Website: apple
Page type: customer-info-address
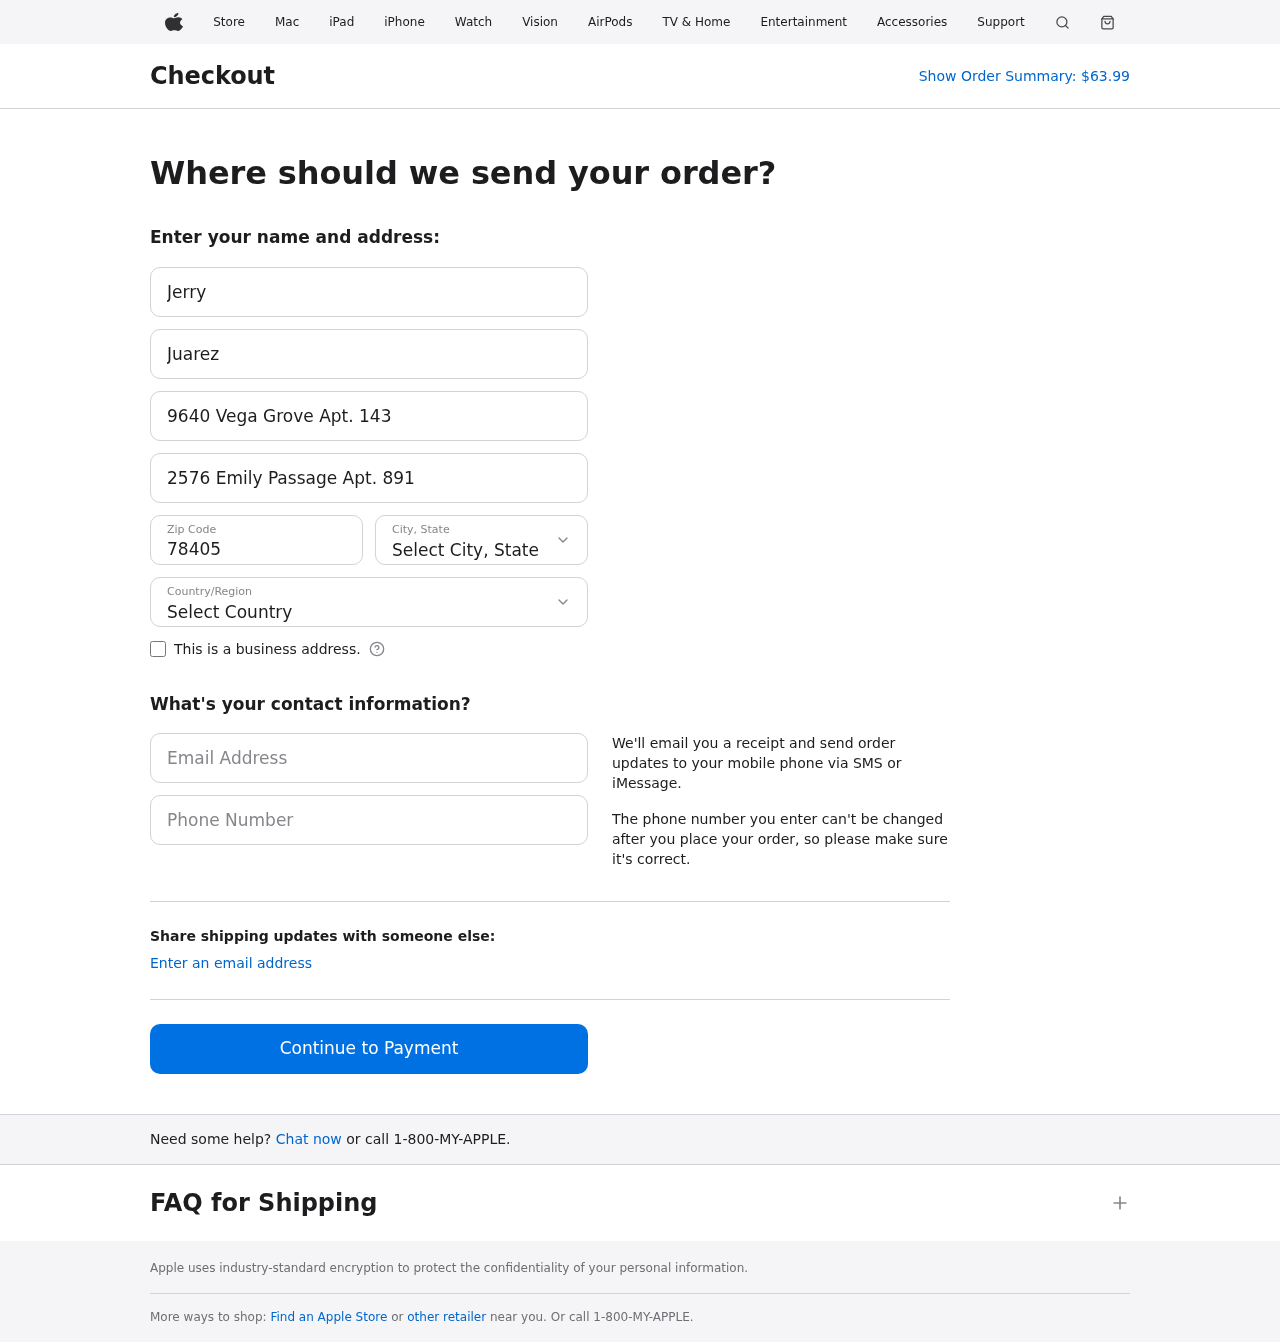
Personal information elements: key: PII_CITY_STATE
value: West Racheltown, CA
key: PII_COUNTRY
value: United States
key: PII_EMAIL
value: jerry.juarez@hotmail.com
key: PII_FIRSTNAME
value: Jerry
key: PII_LASTNAME
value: Juarez
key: PII_PHONE
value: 4986685216
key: PII_POSTCODE
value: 78405
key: PII_STREET
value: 9640 Vega Grove Apt. 143
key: PII_STREET2
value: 2576 Emily Passage Apt. 891
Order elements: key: ORDER_TOTAL
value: $63.99